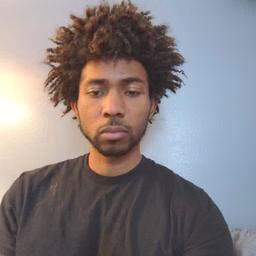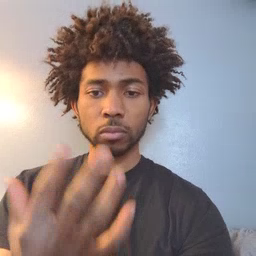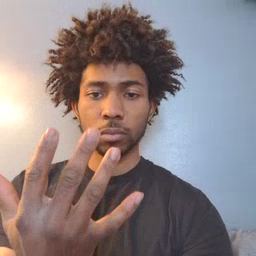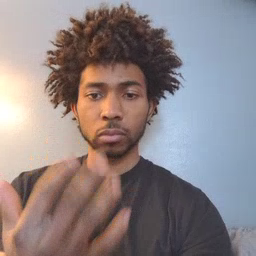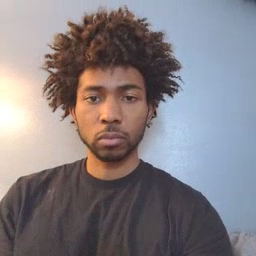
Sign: finger